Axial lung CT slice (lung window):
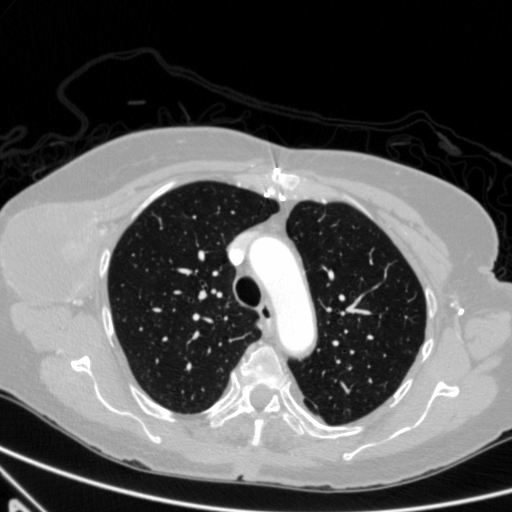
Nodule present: no